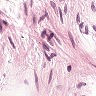
Metastatic tissue present: no